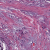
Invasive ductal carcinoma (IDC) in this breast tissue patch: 0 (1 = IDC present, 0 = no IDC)